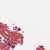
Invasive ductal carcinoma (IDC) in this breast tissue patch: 0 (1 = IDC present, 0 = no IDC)